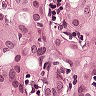
Metastatic tissue present: yes